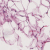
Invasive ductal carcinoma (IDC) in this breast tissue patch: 0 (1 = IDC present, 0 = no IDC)